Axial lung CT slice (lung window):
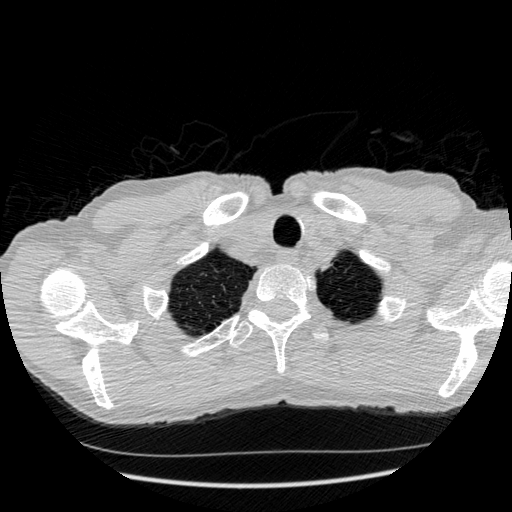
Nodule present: no